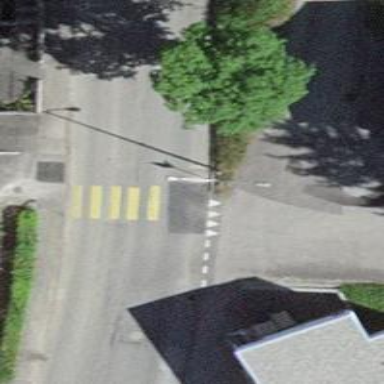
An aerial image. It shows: Marked zebra crossing on the road.